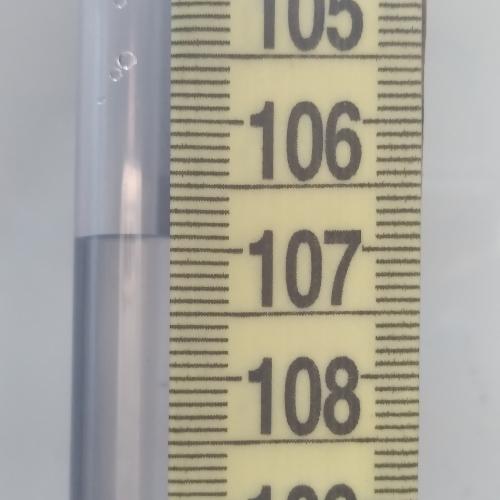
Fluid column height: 106.9 cm